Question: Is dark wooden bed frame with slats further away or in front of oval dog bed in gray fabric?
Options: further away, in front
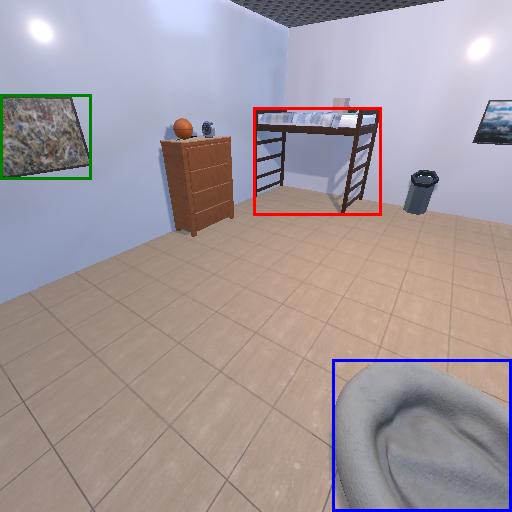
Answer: further away